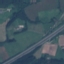
Land use / land cover: Highway